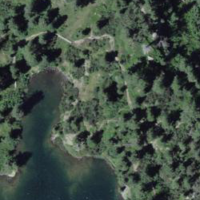
EUNIS habitat code: 43
Species observed at this site:
Aythya fuligula
Nucifraga caryocatactes